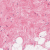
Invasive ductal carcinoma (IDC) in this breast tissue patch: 0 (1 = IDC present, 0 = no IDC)